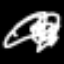
Label: squiggle